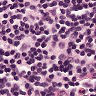
Metastatic tissue present: no